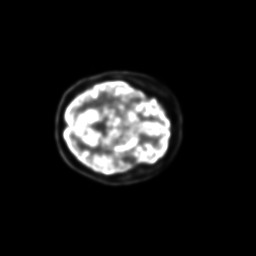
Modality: PET
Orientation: axial
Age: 30
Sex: female
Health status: ill